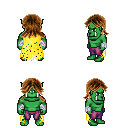
a pixel art fantasy rpg character, male body template, orc, green skin, yellow tattered cape, magenta pants, brown loose hair, white cloth bandages, four views (front, back, left, right), 2x2 character sprite sheet, small pixel art, hard edges, no anti-aliasing